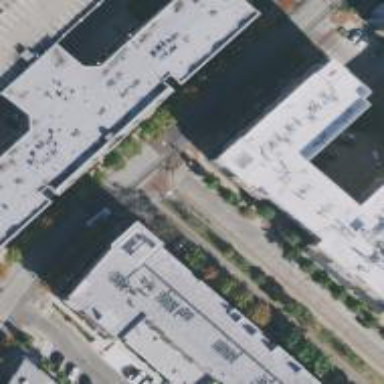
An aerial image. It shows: Tertiary road with separate sidewalks. The road has embedded tram rails.